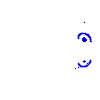
Particle: pion